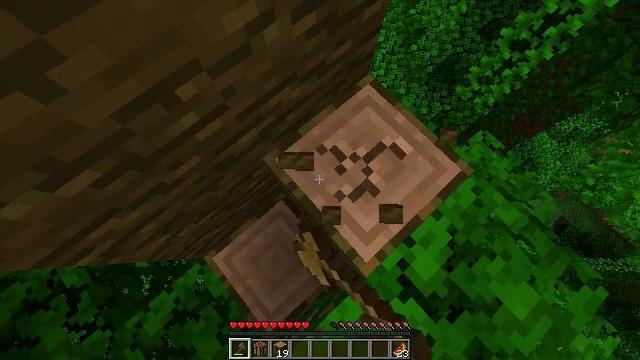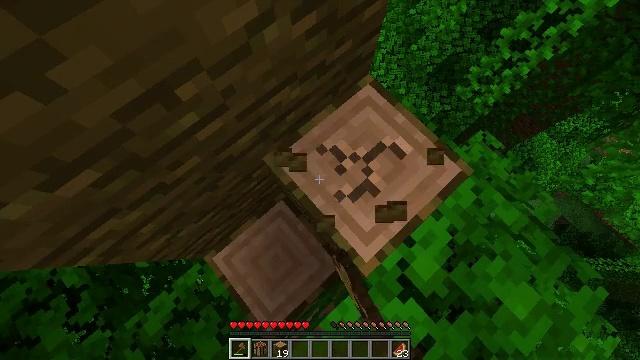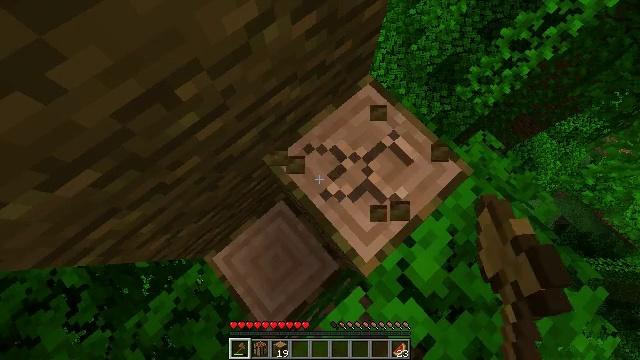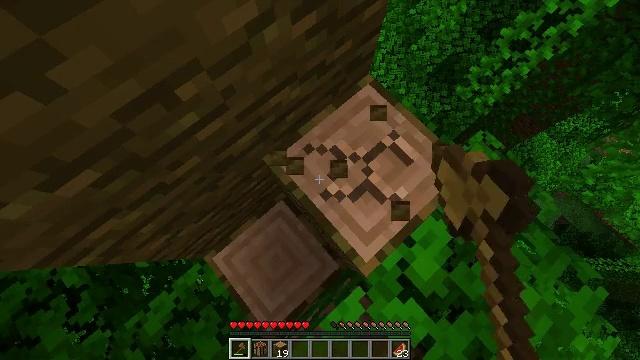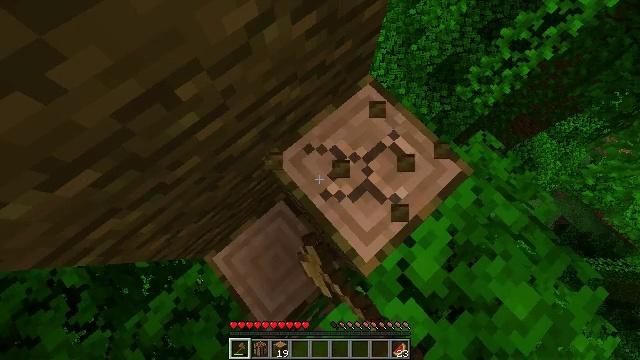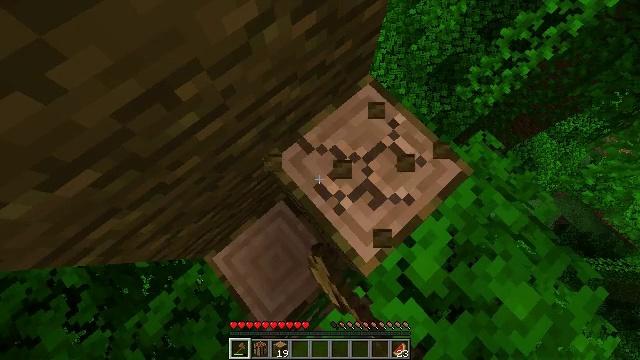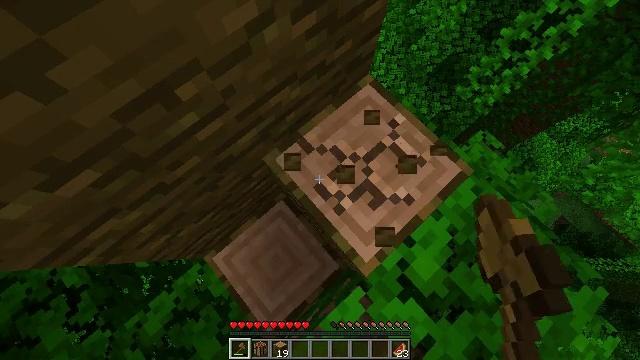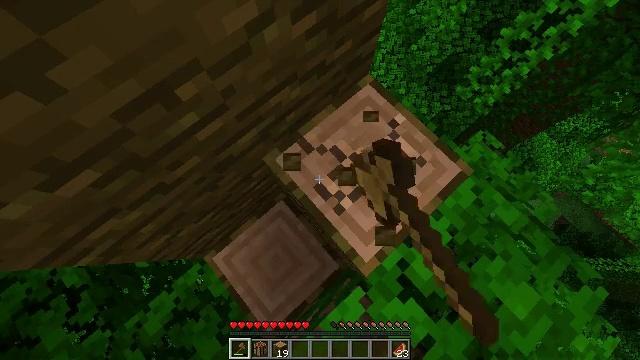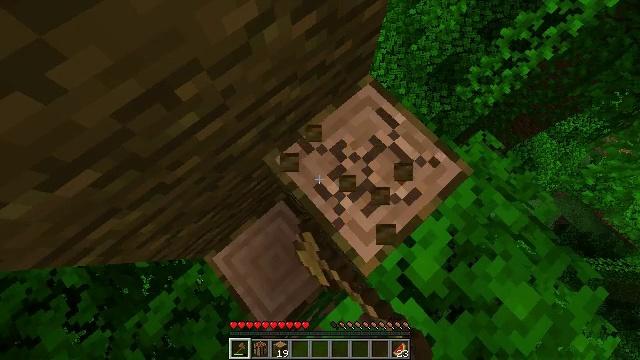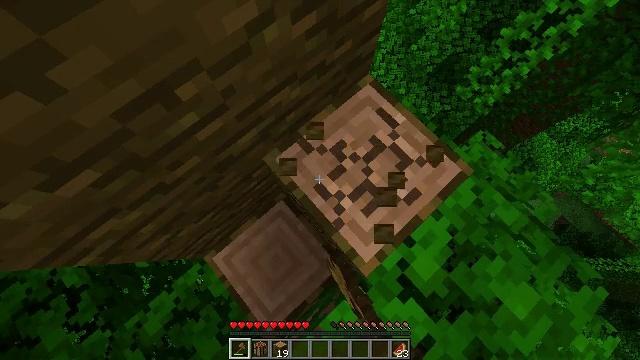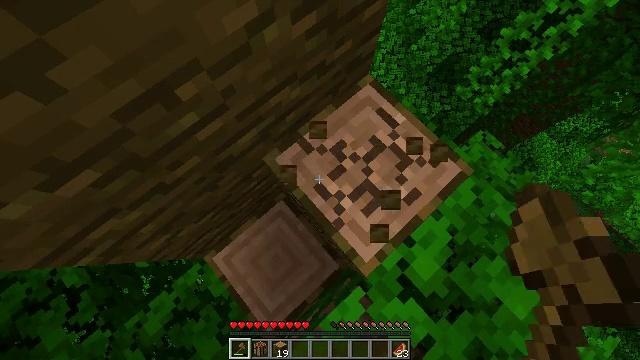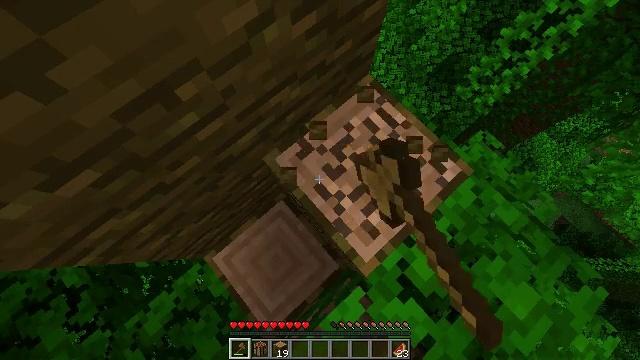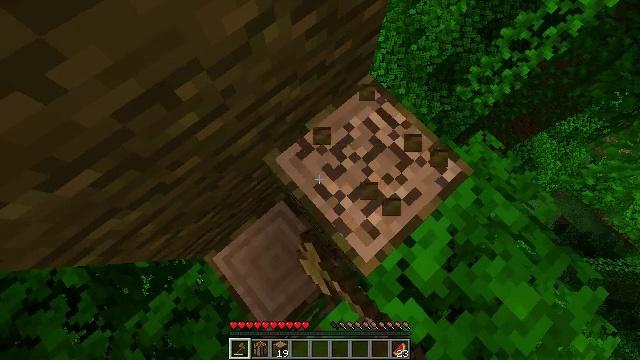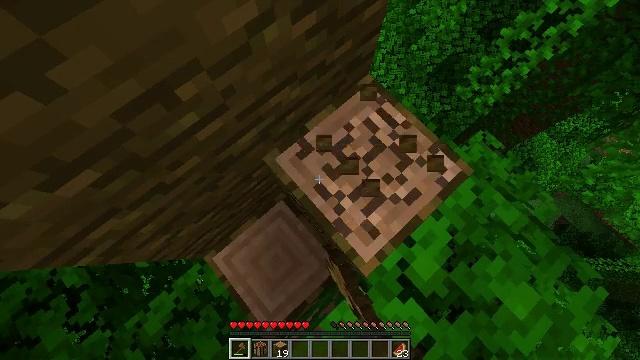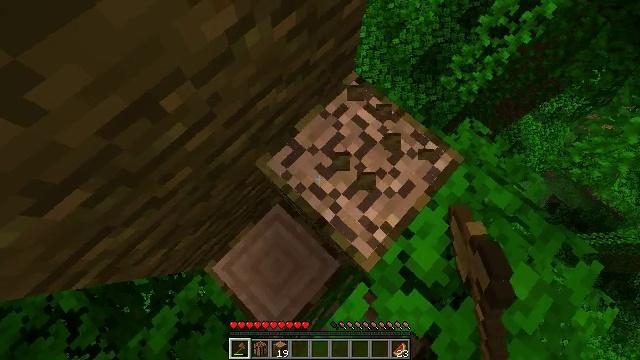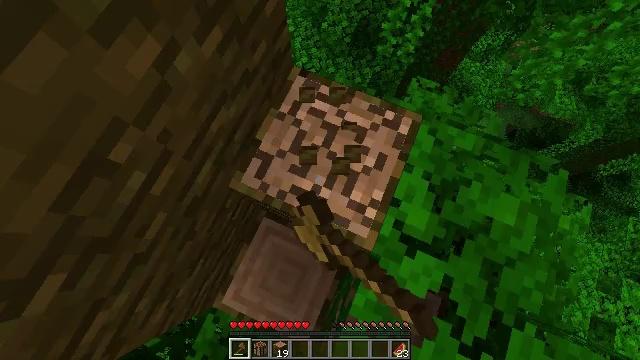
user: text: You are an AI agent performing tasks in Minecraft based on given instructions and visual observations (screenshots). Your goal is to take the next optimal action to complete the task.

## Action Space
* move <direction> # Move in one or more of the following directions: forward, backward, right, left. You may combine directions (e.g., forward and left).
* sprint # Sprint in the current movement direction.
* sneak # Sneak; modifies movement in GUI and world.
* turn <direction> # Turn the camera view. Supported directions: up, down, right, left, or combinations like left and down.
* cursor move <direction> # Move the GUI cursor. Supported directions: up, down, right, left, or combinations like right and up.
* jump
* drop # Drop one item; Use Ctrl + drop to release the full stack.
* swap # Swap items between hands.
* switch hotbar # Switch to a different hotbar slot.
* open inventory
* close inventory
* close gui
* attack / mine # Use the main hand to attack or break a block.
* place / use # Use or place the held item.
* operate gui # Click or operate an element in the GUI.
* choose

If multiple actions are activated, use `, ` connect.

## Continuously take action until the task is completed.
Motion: motion action
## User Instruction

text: Mine the jungle log in the rainforest biome.
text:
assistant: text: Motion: attack / mine
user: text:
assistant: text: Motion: attack / mine
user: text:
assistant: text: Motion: attack / mine
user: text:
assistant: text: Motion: attack / mine
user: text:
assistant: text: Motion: attack / mine
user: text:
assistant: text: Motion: attack / mine
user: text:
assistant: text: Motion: attack / mine
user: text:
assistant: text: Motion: attack / mine
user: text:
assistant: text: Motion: attack / mine
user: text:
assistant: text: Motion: attack / mine
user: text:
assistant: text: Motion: attack / mine
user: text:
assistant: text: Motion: attack / mine
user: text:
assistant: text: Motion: attack / mine
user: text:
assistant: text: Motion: turn right, attack / mine
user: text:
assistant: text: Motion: turn right, attack / mine
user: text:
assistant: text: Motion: turn right and down, attack / mine
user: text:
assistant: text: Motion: turn right, attack / mine
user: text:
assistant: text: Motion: turn right, attack / mine
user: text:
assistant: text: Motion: turn right, attack / mine
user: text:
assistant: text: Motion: turn right, attack / mine
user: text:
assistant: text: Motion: turn right, attack / mine
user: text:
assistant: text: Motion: turn right, attack / mine
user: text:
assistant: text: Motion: turn right, attack / mine
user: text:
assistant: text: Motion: turn right, attack / mine
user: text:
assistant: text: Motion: turn right, attack / mine
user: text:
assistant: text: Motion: turn left and down, attack / mine
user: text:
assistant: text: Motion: attack / mine
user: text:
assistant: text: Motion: attack / mine
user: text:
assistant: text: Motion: attack / mine
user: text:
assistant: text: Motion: attack / mine